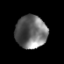
Tissue: prostate
Cell type: Myeloid cells
Senescence score: 0.2658
Nuclear area (px): 1004
Mean DAPI intensity: 106.536